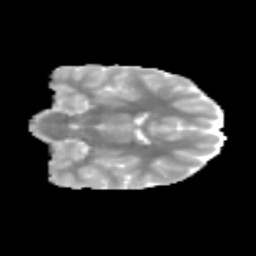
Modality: MD
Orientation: coronal
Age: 10
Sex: male
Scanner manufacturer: siemens
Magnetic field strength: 3 T
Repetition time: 3.8 s
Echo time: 0.07 s